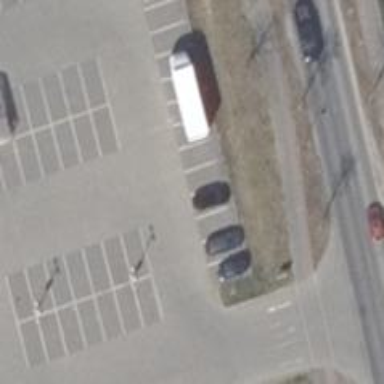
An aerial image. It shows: Parking aisle designated as service road.